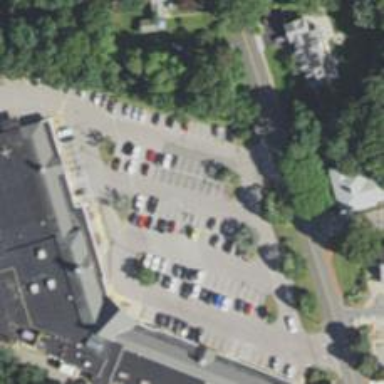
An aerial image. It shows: Post office.